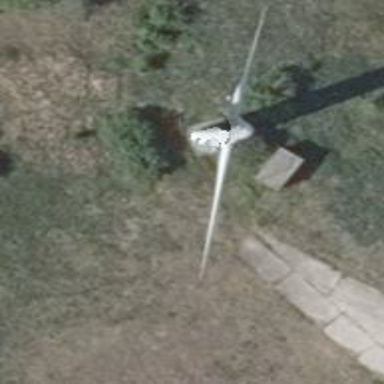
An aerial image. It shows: Wind-powered generator.